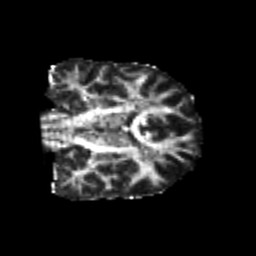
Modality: FA
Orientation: coronal
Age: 23
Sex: male
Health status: healthy
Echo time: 0.074 s